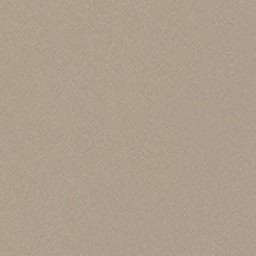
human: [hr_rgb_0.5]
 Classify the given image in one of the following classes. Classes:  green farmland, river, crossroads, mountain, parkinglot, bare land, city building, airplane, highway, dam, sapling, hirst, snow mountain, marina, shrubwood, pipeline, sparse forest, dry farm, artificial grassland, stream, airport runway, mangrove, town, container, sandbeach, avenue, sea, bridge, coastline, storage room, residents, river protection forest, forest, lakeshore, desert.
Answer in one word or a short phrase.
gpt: desert